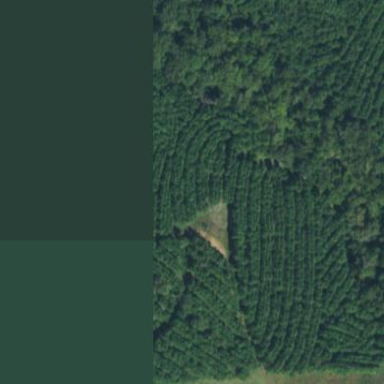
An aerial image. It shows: Evergreen needle-leaved forest.